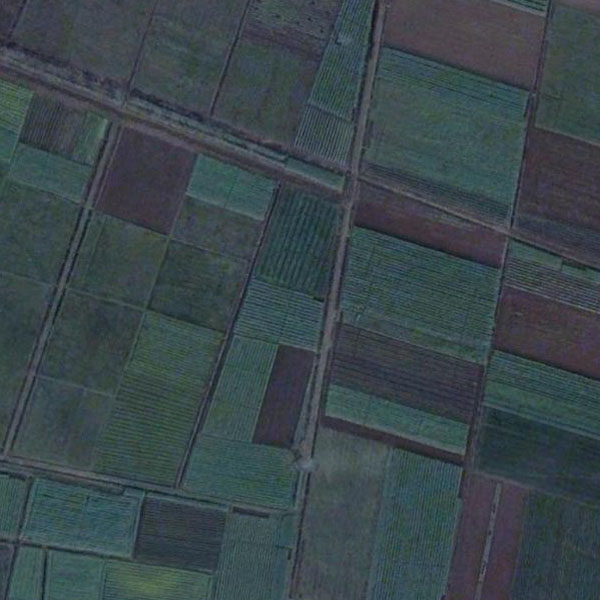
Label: Farmland